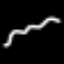
Label: squiggle